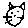
Label: cat